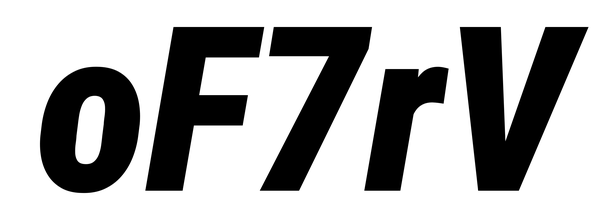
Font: Roboto-Italic_Condensed_Black_Italic